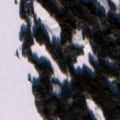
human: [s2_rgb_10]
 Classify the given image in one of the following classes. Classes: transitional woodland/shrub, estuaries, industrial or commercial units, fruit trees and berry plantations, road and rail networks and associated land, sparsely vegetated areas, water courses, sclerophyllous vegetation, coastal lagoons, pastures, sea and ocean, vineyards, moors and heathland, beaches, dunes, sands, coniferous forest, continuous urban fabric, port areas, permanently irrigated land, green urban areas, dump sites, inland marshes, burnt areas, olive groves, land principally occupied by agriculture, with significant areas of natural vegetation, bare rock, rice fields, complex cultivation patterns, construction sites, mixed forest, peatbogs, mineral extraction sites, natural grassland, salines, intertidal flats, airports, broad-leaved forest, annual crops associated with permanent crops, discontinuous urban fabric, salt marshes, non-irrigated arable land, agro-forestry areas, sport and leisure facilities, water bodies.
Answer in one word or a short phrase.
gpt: land principally occupied by agriculture, with significant areas of natural vegetation, coniferous forest, mixed forest, water bodies